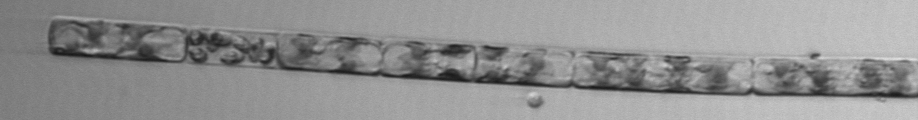
Label: Guinardia_delicatula_TAG_internal_parasite